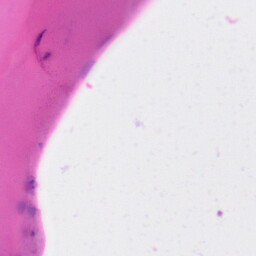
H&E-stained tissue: Skin